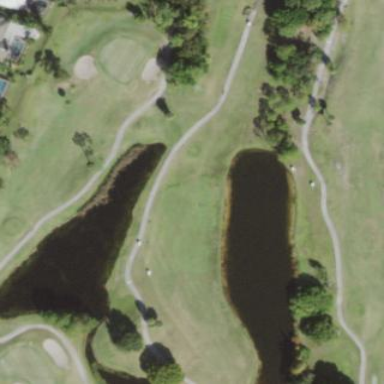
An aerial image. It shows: Grassy area designated as golf fairway.